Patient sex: F
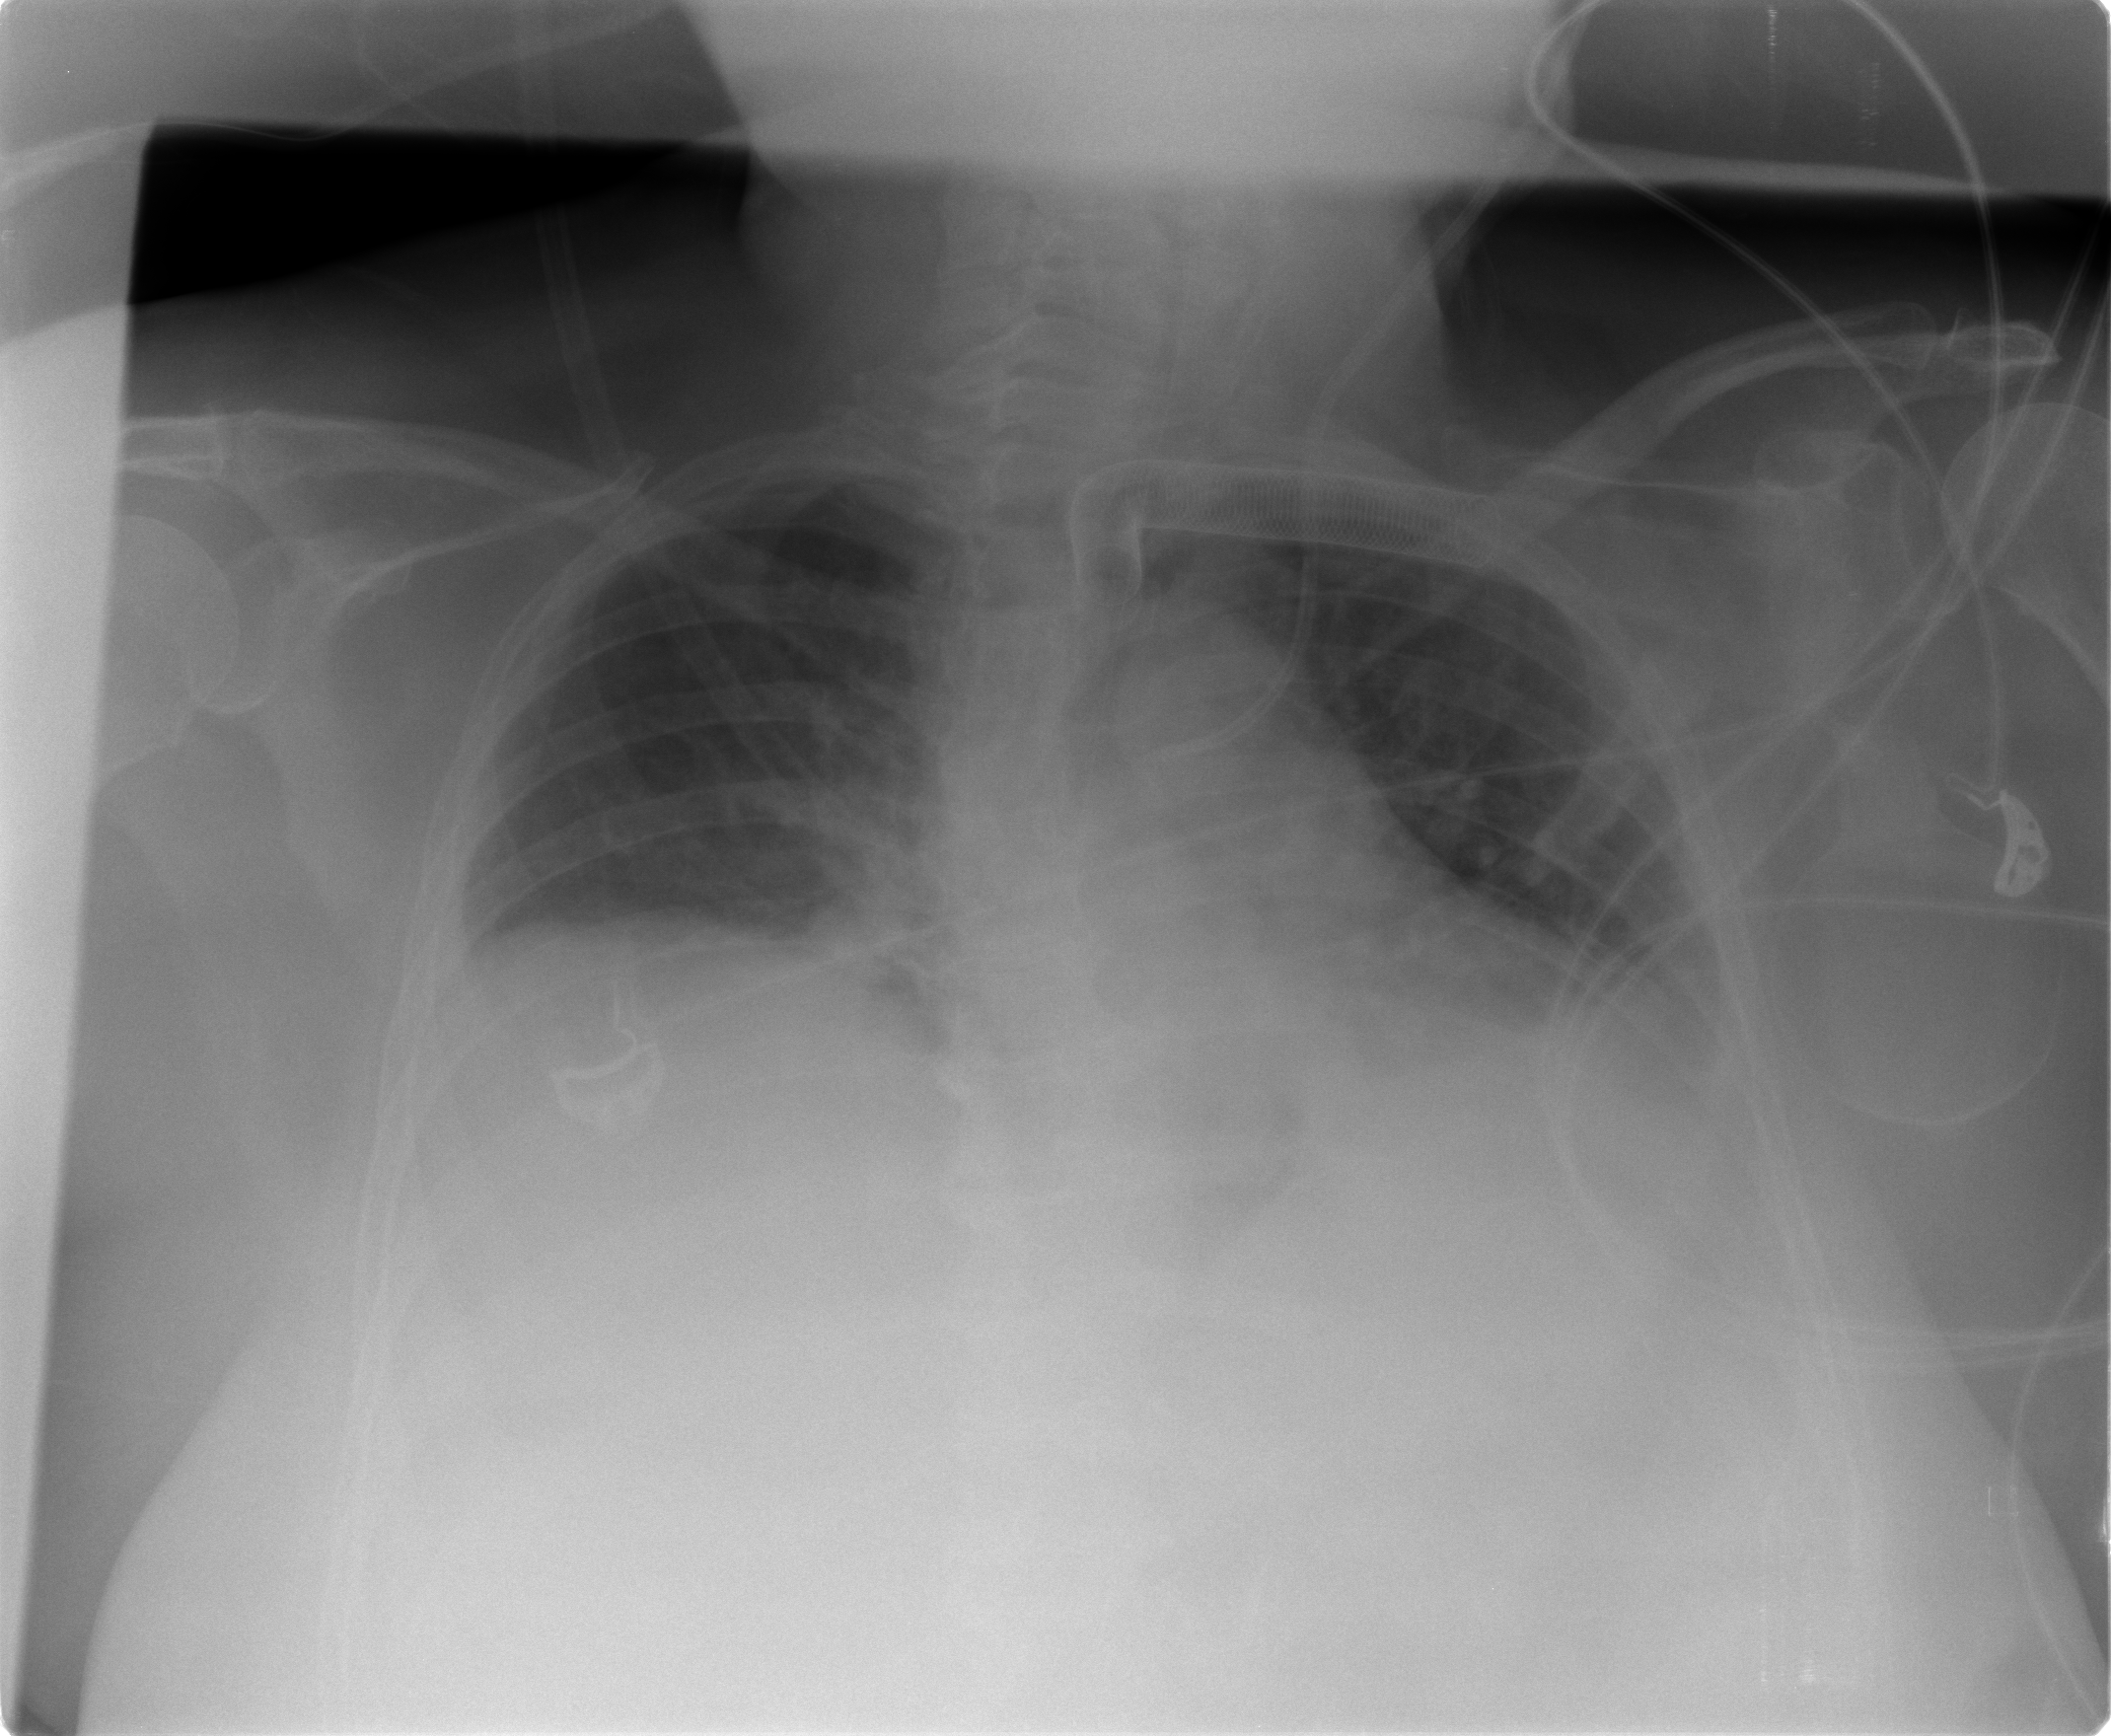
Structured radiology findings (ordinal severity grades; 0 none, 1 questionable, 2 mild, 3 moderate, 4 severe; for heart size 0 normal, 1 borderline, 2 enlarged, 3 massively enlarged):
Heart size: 0
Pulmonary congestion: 1
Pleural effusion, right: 1
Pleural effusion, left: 1
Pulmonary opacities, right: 0
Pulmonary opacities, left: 0
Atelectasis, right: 1
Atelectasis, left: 1